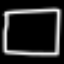
Label: square